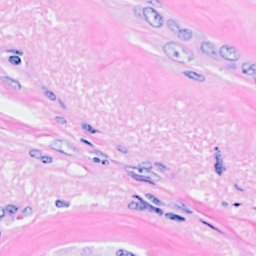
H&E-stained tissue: Breast